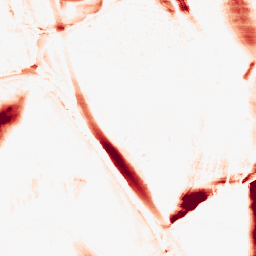
Category: morphological
Decomposition family: morphological_ellipse
Decomposition parameters: operation: opening
width: 10
height: 50
Upsampling method: sinc_blackman
Upsampling parameters: scale: 4
kernel_size: 16
Upsampling scale: 4